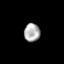
Tissue: skin
Cell type: Epithelial cells
Senescence score: 0.2661
Nuclear area (px): 286
Mean DAPI intensity: 172.371